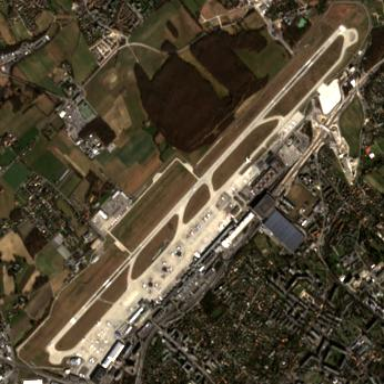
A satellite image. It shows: International airport classified as aerodrome with international status.